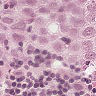
Metastatic tissue present: yes